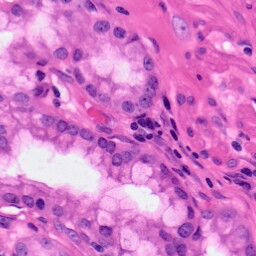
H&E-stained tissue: Pancreatic